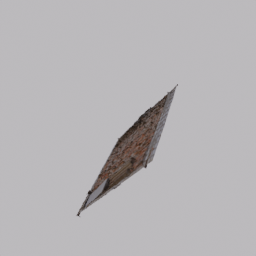
Label: architecture